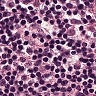
Metastatic tissue present: no